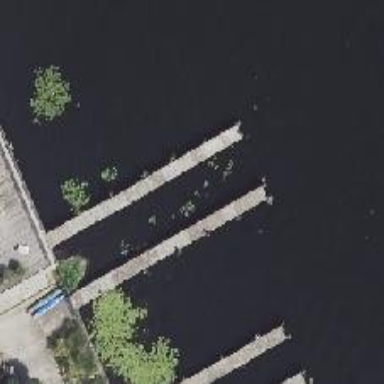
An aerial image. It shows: Man-made pier.